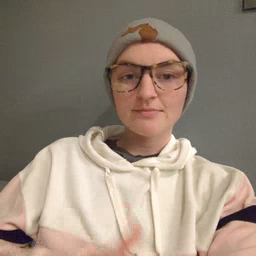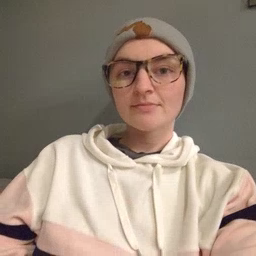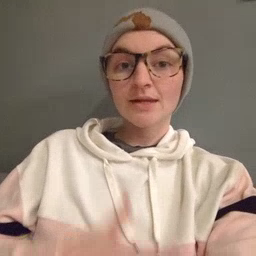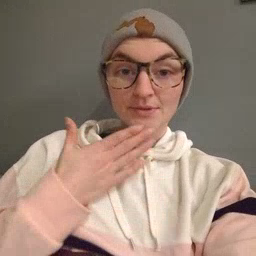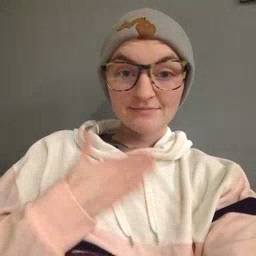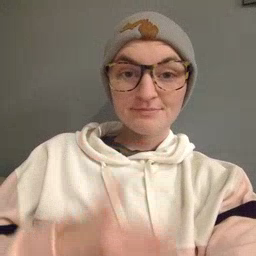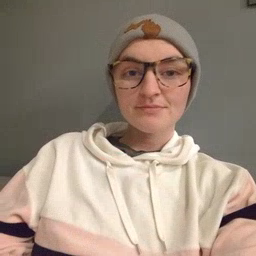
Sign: happy